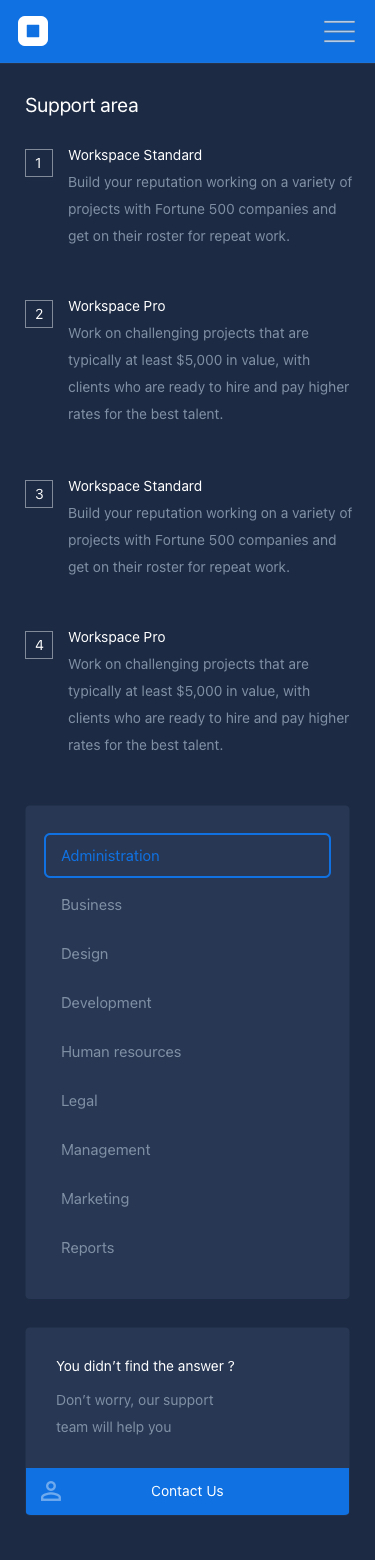
Text in this UI design:
1
Workspace Standard
Build your reputation working on a variety of projects with Fortune 500 companies and get on their roster for repeat work.
2
Workspace Pro
Work on challenging projects that are typically at least $5,000 in value, with clients who are ready to hire and pay higher rates for the best talent.
3
Workspace Standard
Build your reputation working on a variety of projects with Fortune 500 companies and get on their roster for repeat work.
4
Workspace Pro
Work on challenging projects that are typically at least $5,000 in value, with clients who are ready to hire and pay higher rates for the best talent.
Support area
Administration
Business
Design
Development
Human resources
Legal
Management
Marketing
Reports
Don’t worry, our supportteam will help you
You didn’t find the answer ?
Contact Us